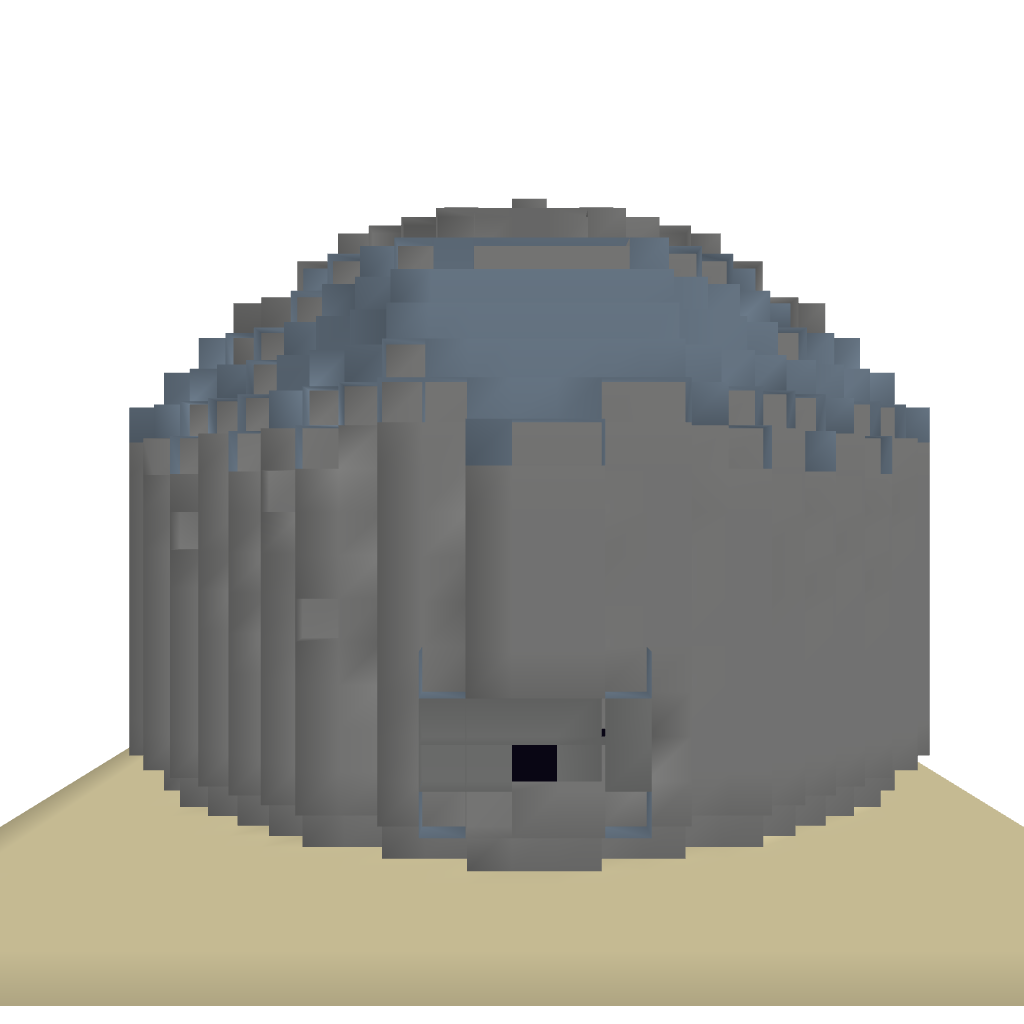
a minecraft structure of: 3d skull house